Current action and preconditions to check: path_clear

Your task: For each precondition in the list above, predict whether it will hold at this action.

Consider the current scene as observed from the mobile robot's camera, and analyze the predicted future states of all dynamic agents (e.g., people, animals, vehicles, or any moving entities) within the NEXT SECOND.

IMPORTANT: Only answer "very likely" if you are absolutely certain—based on strong, clear evidence—that a dynamic agent will violate the precondition in the predicted future state. Do NOT answer "very likely" for unlikely, ambiguous, or low-probability risks.

Ask yourself for each precondition: Is there a high probability, with clear and convincing evidence, that the predicted future states of any dynamic agent will interfere with the predicted future state of the currently executing action within the NEXT SECOND, causing that precondition to fail?

Assess the risk level based on these predictions. Use "likely" or "very likely" if motions create a clear risk of interference.

Use "neutral" or "improbable" if agents are nearby but their predicted paths are clearly diverging or non-conflicting.

Failure Risk Categories: "very improbable", "improbable", "neutral", "likely", "very likely"

Answer Format: Output ONLY the probability_of_failure value from these categories: "very improbable", "improbable", "neutral", "likely", "very likely"

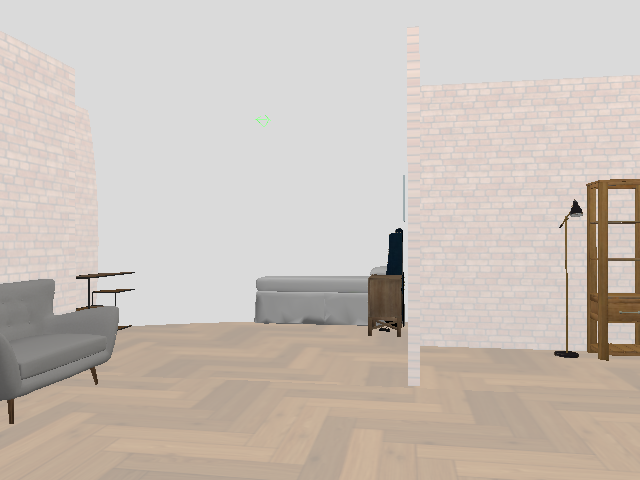

Answer: very improbable